Interaction volume radius: 5 \u00c5
Interaction volume height: 40 \u00c5
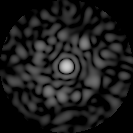
Disorder parameter: 0.8381